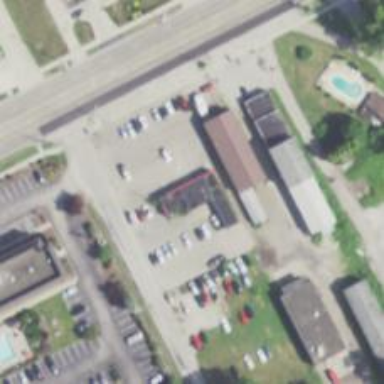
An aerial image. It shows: Car rental service.